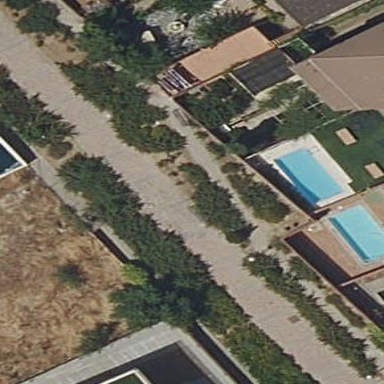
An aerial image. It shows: Garden with kerb border.